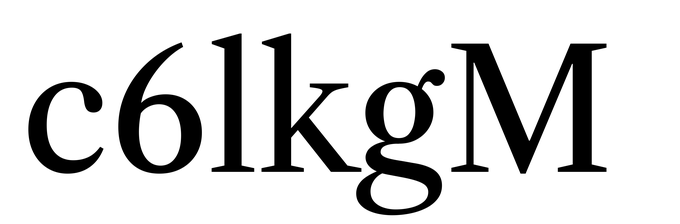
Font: LibreCaslonText_Regular